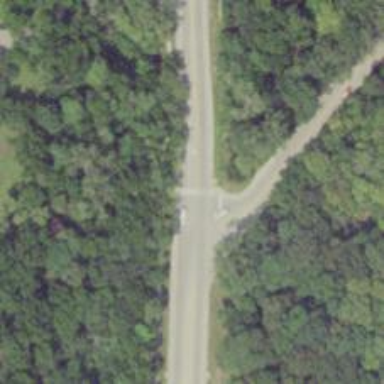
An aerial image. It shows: Marked crossing on cycleway road.